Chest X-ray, PA view. Patient: 55 years old, sex F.
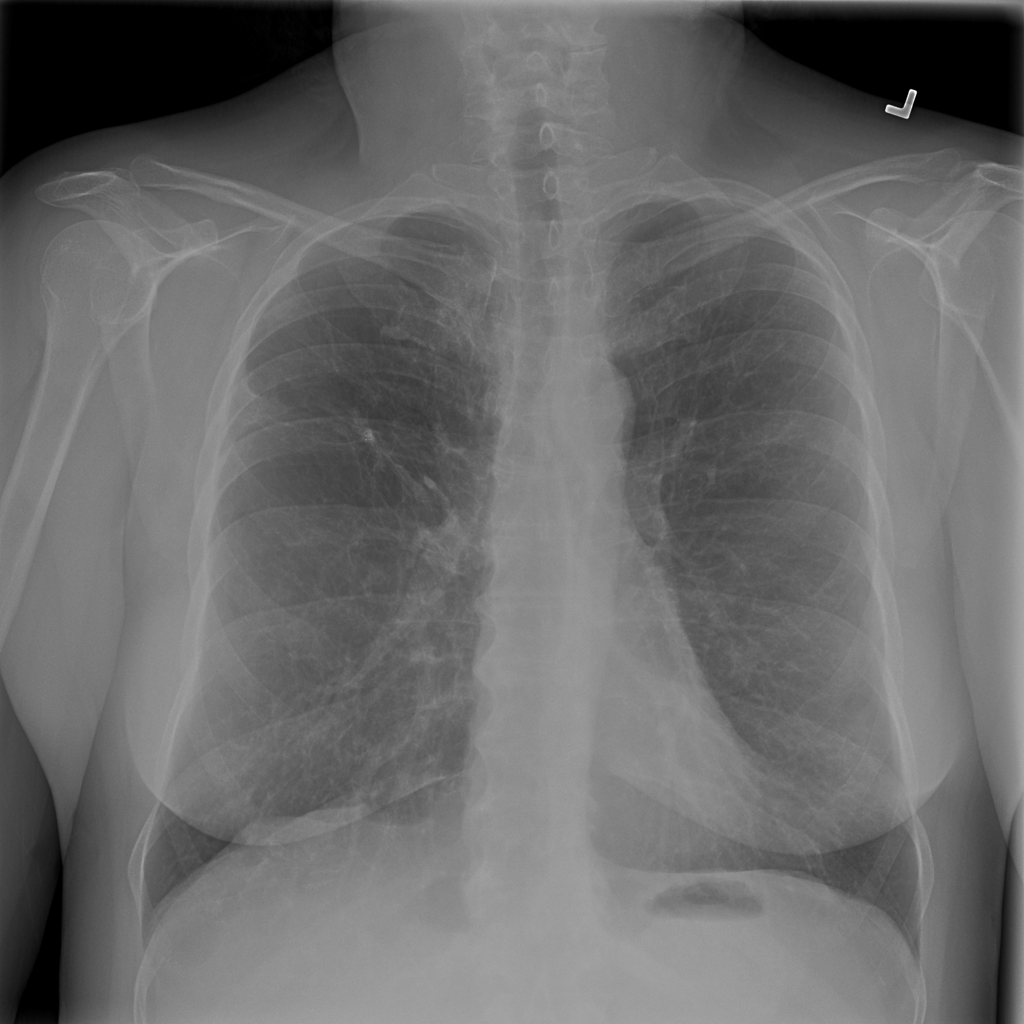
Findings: Nodule